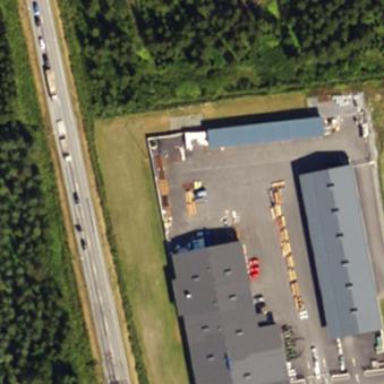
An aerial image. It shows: Hardware shop located inside building.